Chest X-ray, PA view. Patient: 32 years old, sex M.
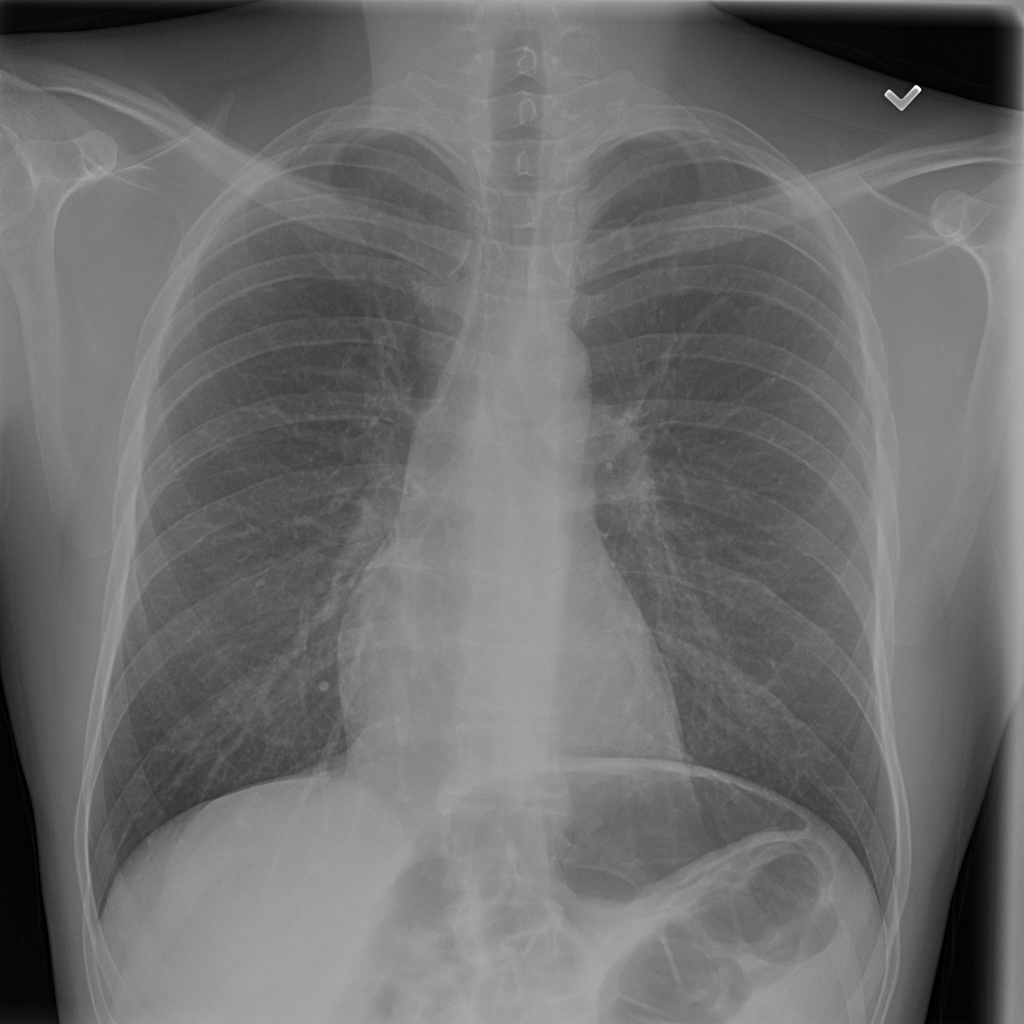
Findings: No Finding